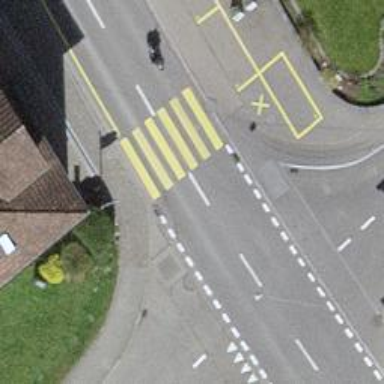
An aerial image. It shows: Pedestrian crossing with zebra markings on footway.